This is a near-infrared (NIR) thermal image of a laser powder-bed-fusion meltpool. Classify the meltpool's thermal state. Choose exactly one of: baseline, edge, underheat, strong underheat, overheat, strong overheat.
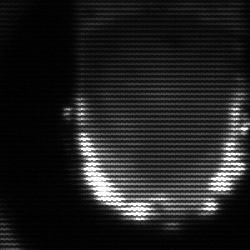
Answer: baseline